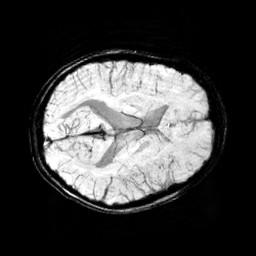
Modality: minIP
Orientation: axial
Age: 10
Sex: male
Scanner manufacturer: siemens
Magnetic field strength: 3 T
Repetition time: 0.027 s
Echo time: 0.02 s